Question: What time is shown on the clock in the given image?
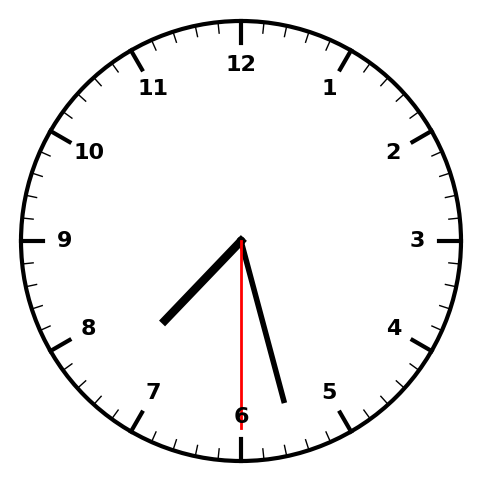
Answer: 07:27:30